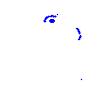
Particle: kaon